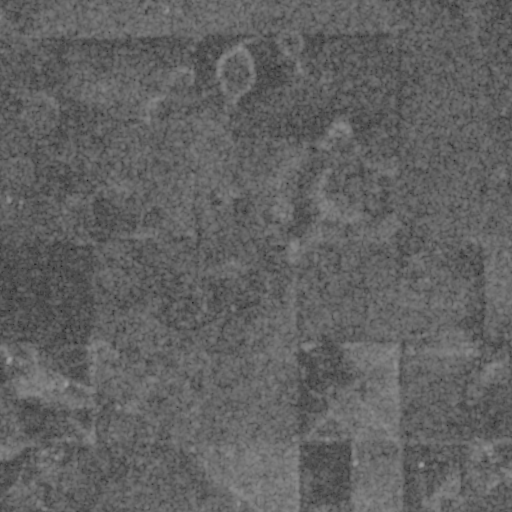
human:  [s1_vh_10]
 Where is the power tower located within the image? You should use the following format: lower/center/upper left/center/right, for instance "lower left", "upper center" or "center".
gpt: The power tower is located in the lower of the image.
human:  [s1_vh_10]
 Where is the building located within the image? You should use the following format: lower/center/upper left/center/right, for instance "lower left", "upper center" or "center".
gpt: The building is located in the lower of the image.
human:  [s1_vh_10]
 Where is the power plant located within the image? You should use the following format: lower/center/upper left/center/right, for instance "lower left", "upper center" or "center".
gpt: There is no power plant in the image.

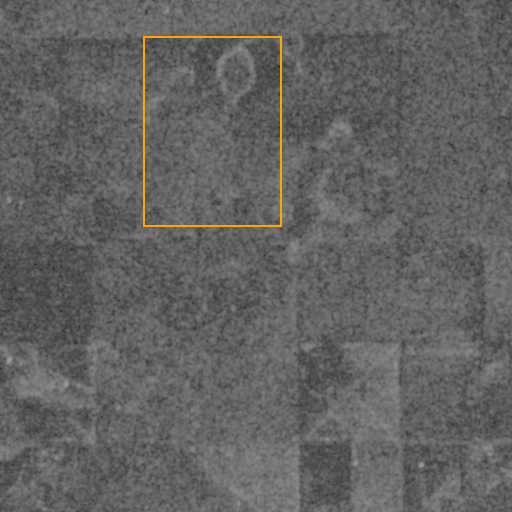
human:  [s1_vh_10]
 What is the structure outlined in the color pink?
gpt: There is no pink outline.
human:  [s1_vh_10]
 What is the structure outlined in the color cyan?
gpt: There is no structure outlined in cyan.